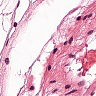
Metastatic tissue present: no